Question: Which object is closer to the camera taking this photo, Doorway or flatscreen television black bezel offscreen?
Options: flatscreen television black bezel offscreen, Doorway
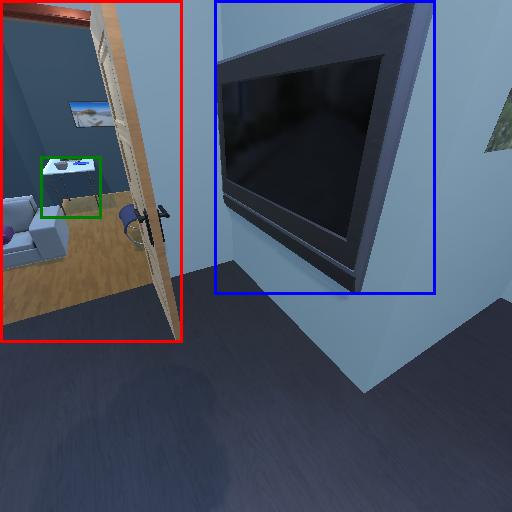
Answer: flatscreen television black bezel offscreen